Question: In theory, I have two columns like so:

I want the result to be dog 6, and Elephant 2. What I have made so far (and failed [the amount does not get displayed]) is this:
'''
$query_check_credentials = "SELECT word, SUM(amount) FROM Data Group By word";
$result = mysqli_query($dbc, $query_check_credentials);
while($row = mysqli_fetch_array( $result ))
{
echo $row['amount'];
}
'''
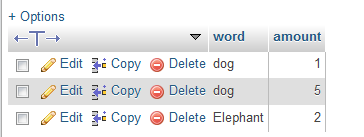
Answer: You should give an alias to the sum:
'''
SELECT word, SUM(amount) AS total_amount FROM Data GROUP BY word
'''
and then use '$row['total_amount']'.
If you don't do that, you have to use '$row['SUM(amount)']'